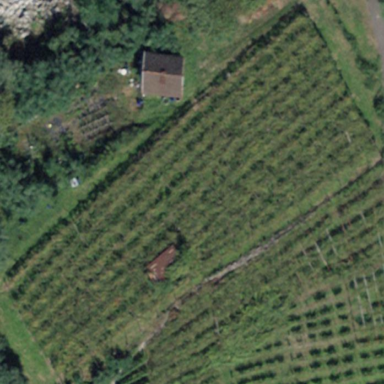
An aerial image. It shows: Vineyard with grape crops.